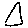
Label: triangle